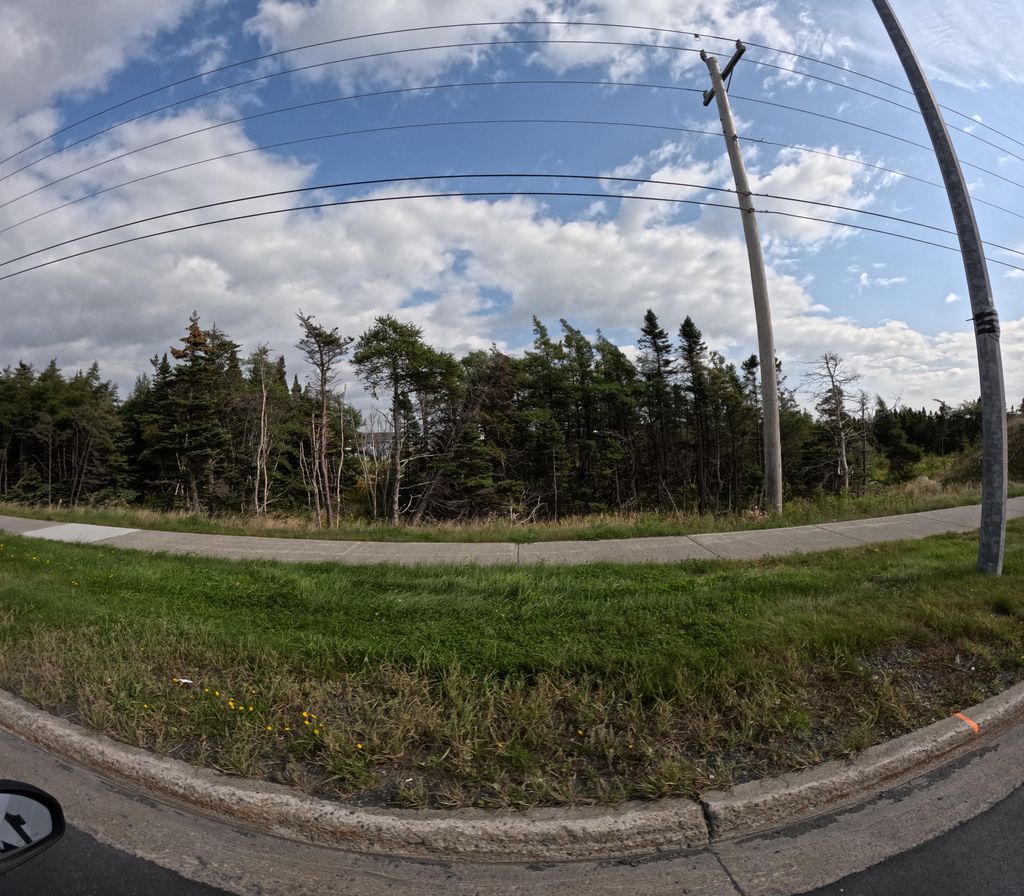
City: st_johns